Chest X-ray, AP view. Patient: 69 years old, sex M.
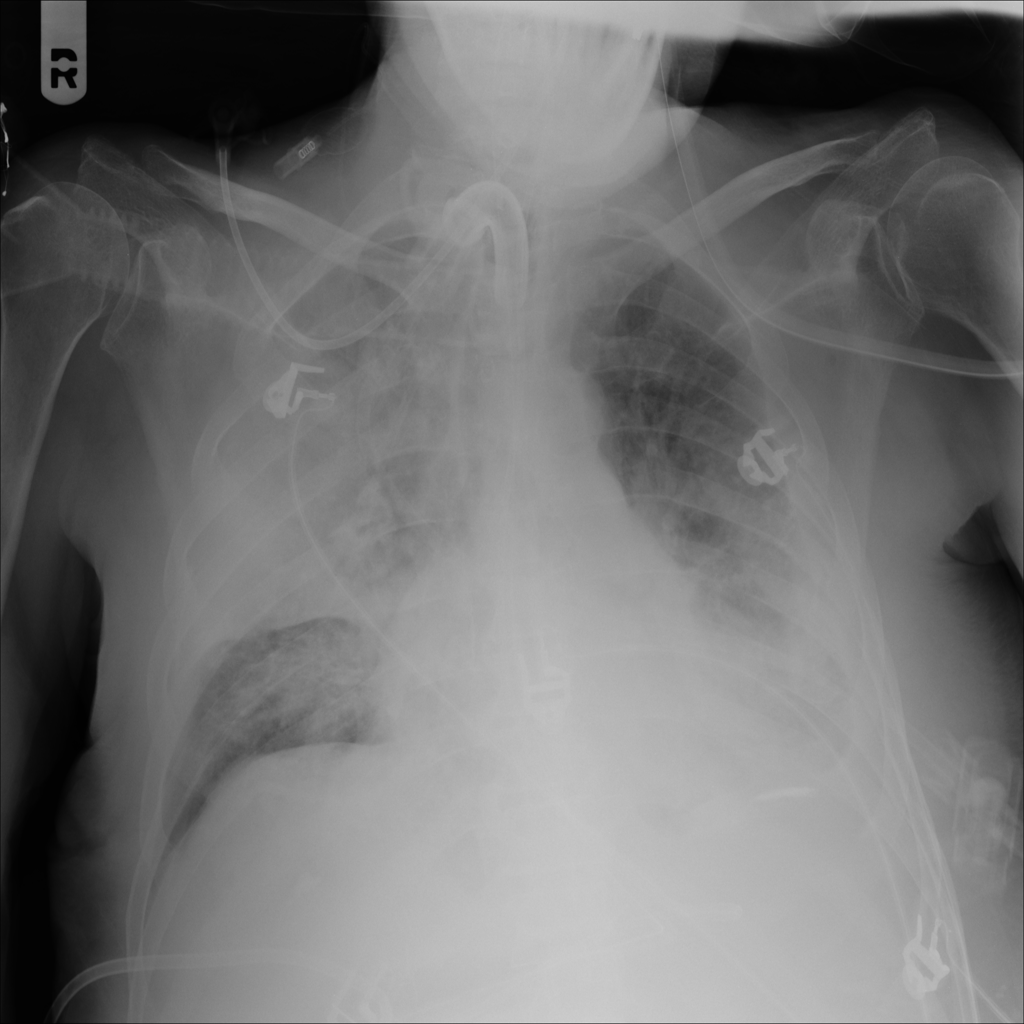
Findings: Consolidation, Effusion, Infiltration